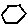
Label: hexagon